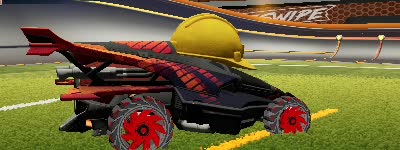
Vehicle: aftershock